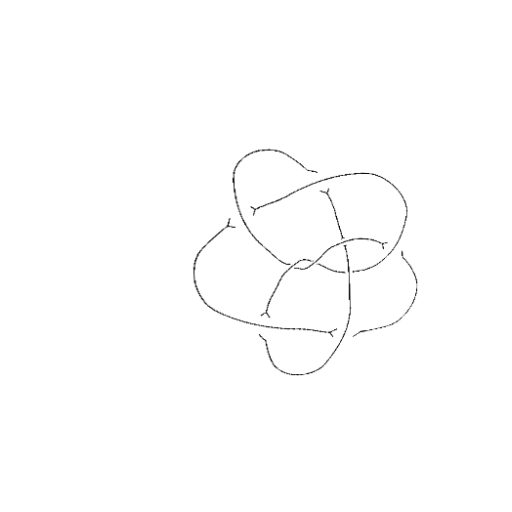
Crossing number: 9